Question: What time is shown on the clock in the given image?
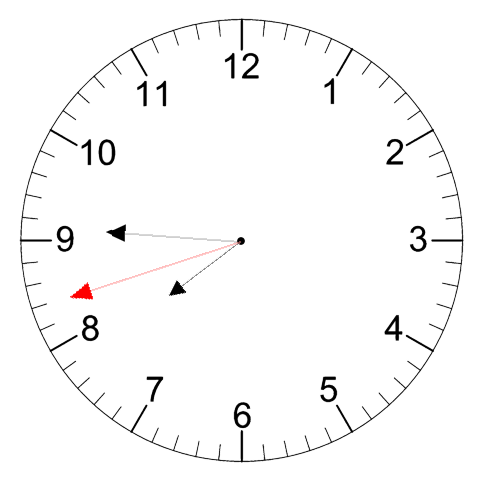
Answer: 07:45:42